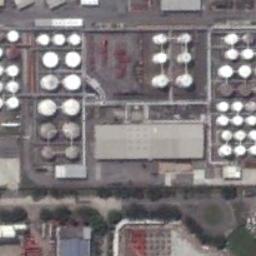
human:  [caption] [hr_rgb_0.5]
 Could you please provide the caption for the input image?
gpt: There are many neatly arranged storage tanks and many pipelines in the factory, And there is a lawn next to the factory .

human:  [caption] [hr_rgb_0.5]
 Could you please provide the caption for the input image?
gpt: There are many storage tanks on the bare land next to buildings .

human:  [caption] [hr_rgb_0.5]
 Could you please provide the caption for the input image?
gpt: One of these storage tanks is orange .

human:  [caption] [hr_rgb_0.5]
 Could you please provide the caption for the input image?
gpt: Many buildings are next to storage tanks .

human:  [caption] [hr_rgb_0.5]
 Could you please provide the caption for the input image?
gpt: There are many storage tanks arranged neatly .